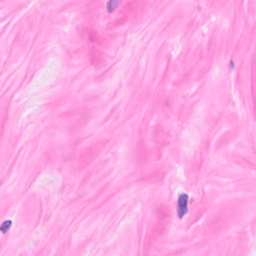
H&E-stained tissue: Breast